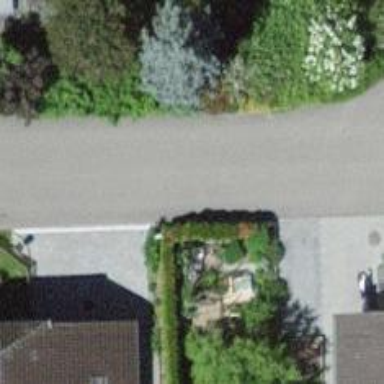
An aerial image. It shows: Hedge acting as barrier.